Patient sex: M
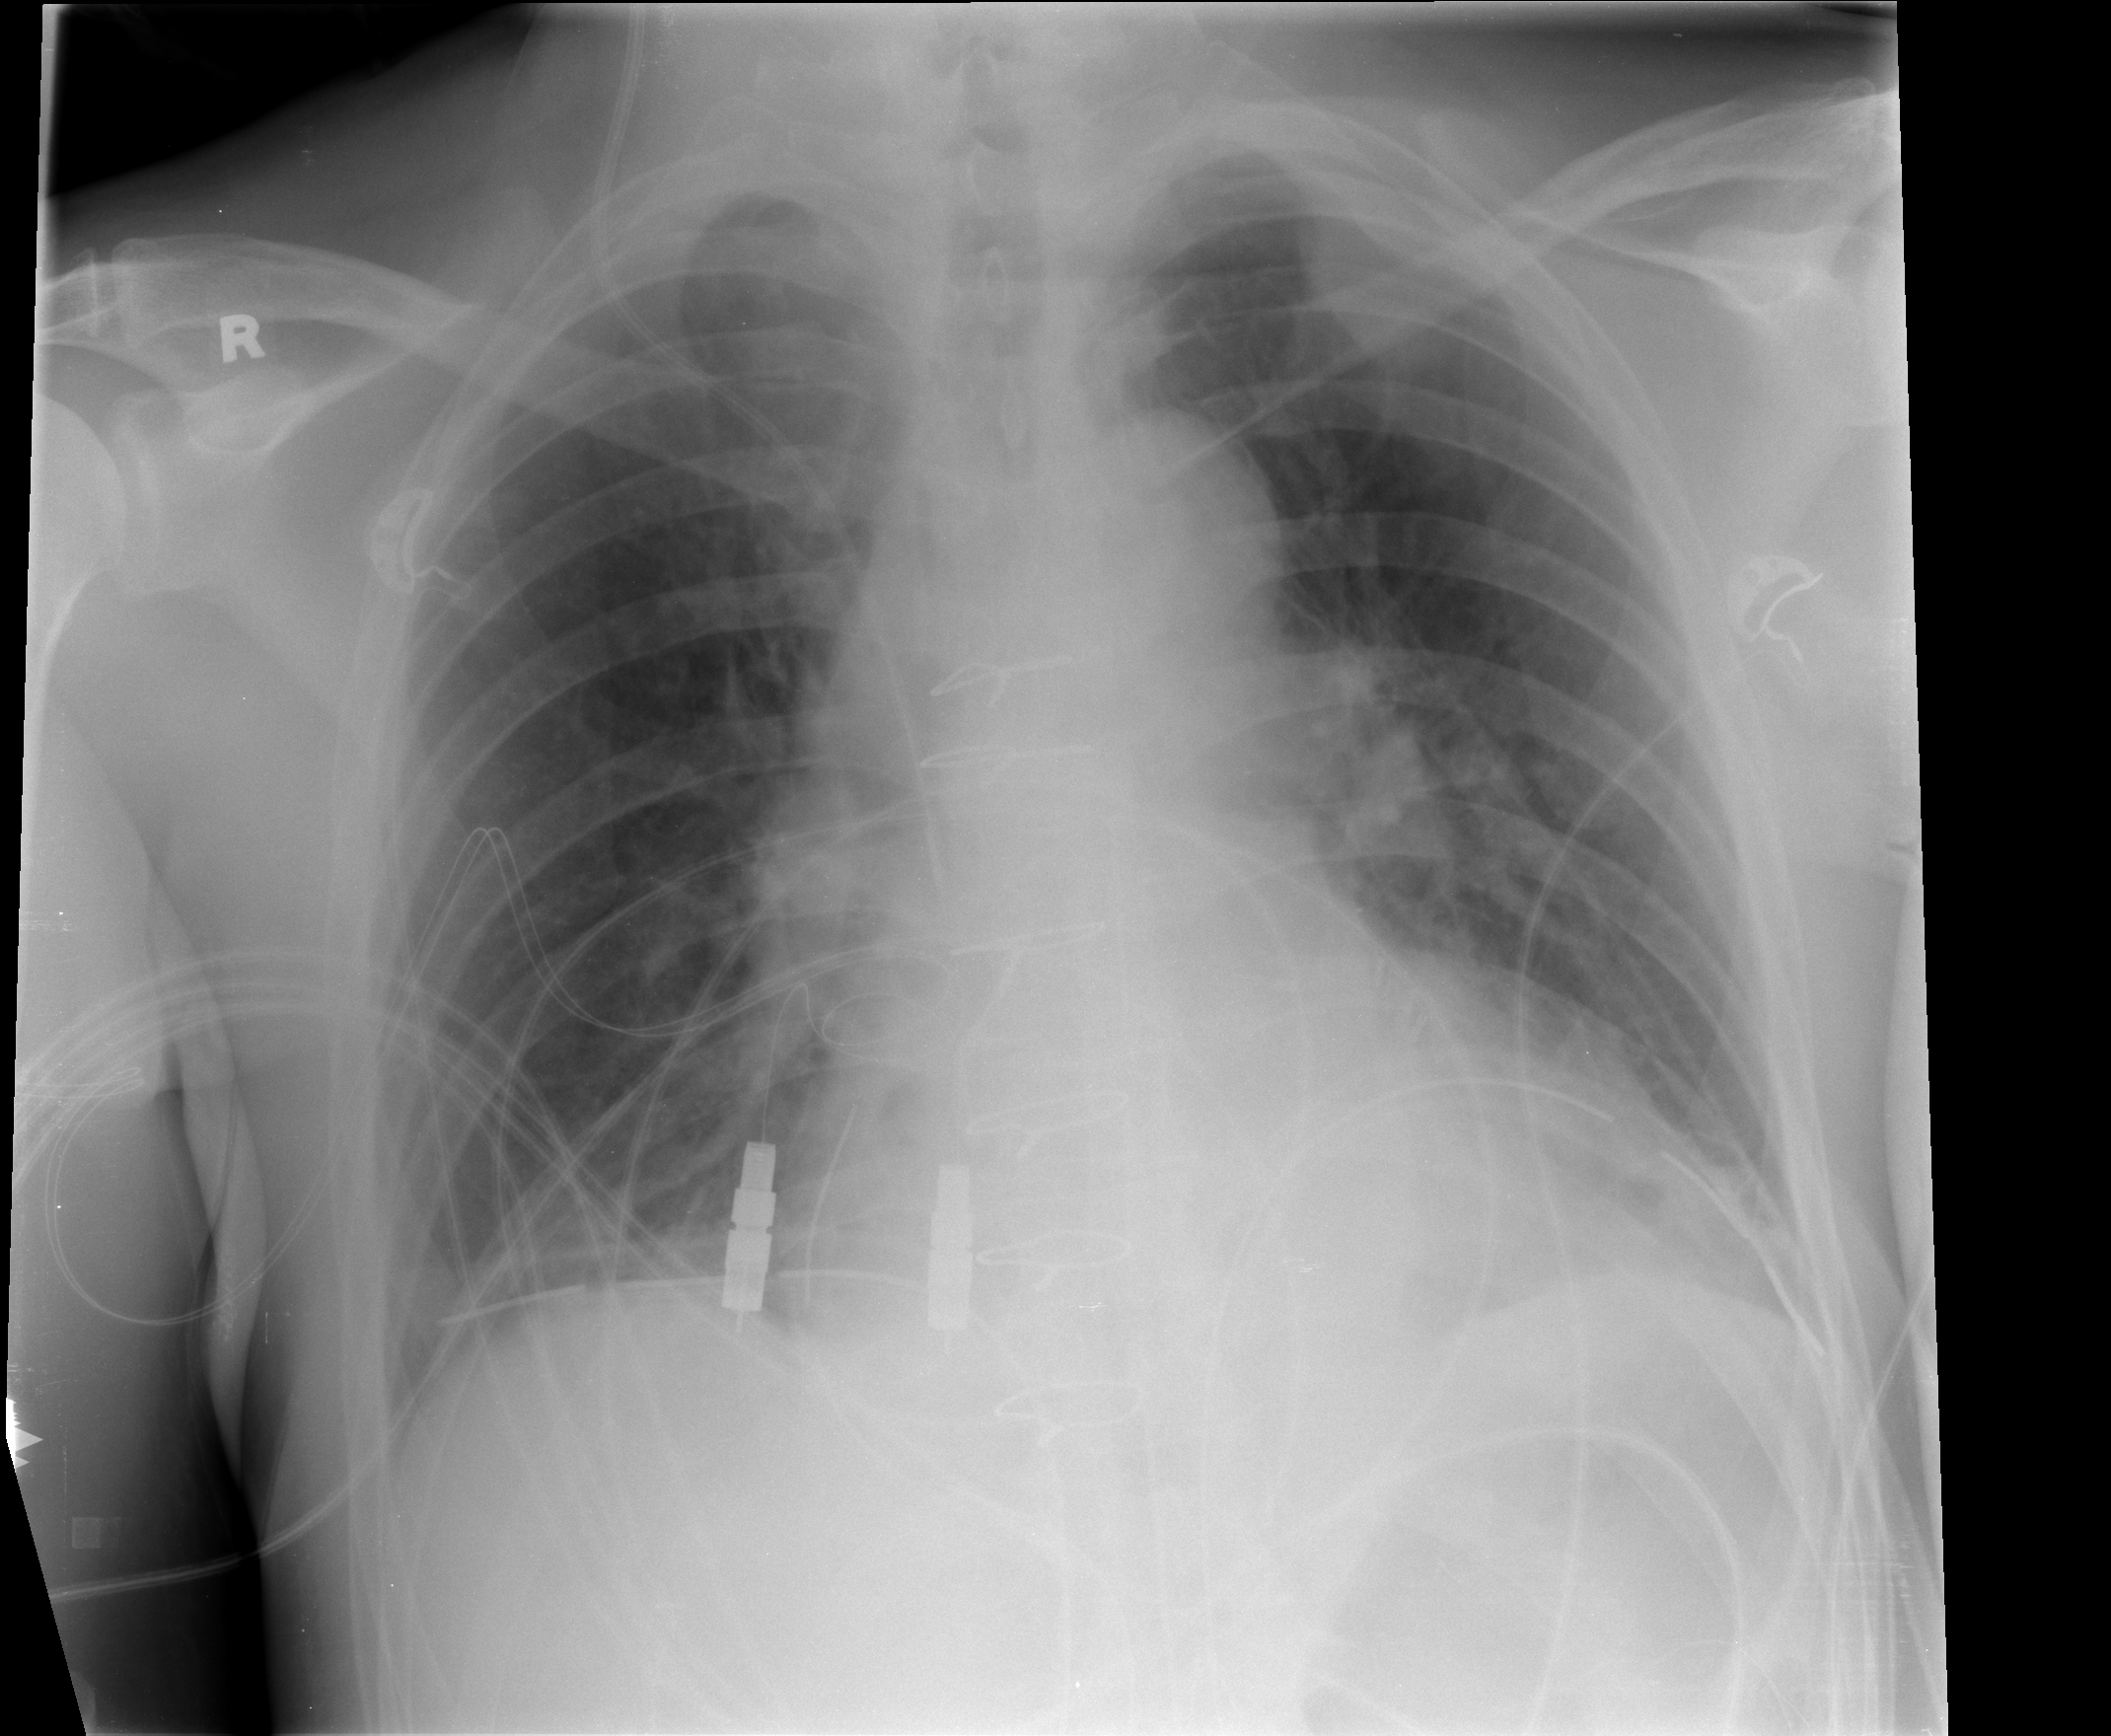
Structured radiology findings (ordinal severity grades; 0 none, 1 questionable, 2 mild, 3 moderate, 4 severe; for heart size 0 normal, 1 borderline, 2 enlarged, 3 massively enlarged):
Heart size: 2
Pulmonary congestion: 0
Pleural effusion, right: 0
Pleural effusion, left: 2
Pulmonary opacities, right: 0
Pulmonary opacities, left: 0
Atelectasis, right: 0
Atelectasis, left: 2